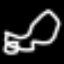
Label: frog